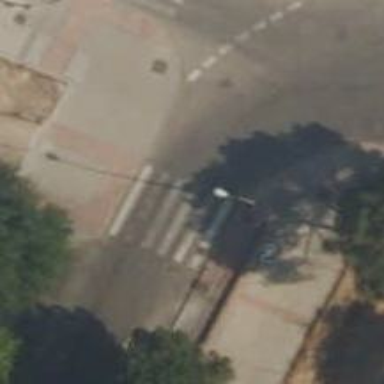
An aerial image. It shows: Uncontrolled zebra crossing on the road.